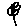
Label: flower